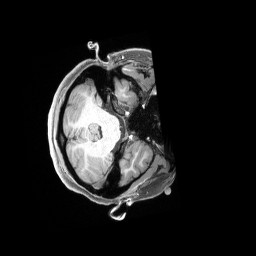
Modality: T1w
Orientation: axial
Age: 23
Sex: female
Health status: healthy
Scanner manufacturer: siemens
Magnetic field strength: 3 T
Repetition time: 2.4 s
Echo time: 0.00228 s